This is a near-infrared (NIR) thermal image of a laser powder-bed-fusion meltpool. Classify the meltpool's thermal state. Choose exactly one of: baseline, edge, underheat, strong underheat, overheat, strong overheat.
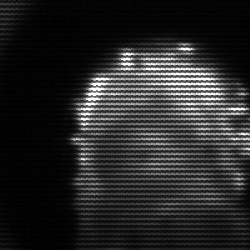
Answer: baseline